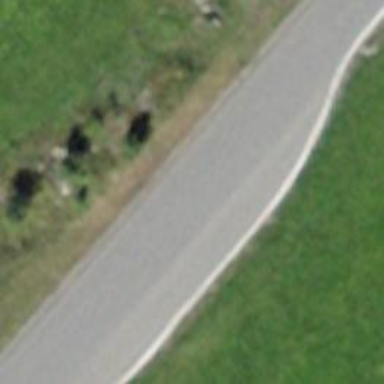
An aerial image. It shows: Passing place on the road.